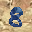
Label: 8